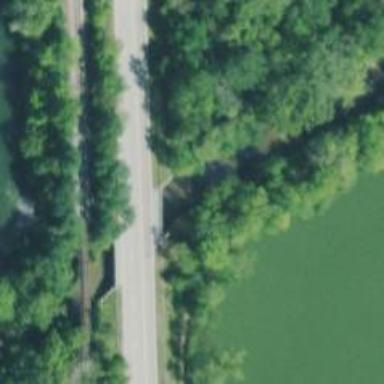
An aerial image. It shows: Secondary road featuring beam bridge.